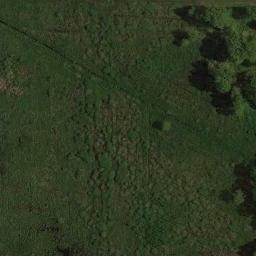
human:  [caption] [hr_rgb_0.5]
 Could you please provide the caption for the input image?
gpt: This meadow has dense grasses and a grove of trees .

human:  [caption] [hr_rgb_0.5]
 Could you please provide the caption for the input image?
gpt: There are many green trees on the green grass .

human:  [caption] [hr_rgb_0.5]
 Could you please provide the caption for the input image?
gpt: The entire image is dominated by grass .

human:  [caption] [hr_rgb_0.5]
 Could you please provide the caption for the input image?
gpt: Many trees are on the right of the meadow .

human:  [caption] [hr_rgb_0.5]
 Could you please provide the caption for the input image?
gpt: There are some green trees beside the green meadow .